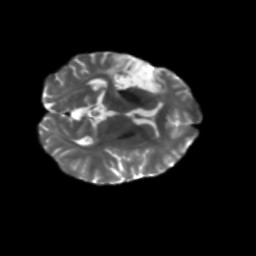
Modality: T2w
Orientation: axial
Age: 36
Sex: female
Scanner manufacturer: siemens
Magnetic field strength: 3 T
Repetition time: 5.25 s
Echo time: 0.08 s